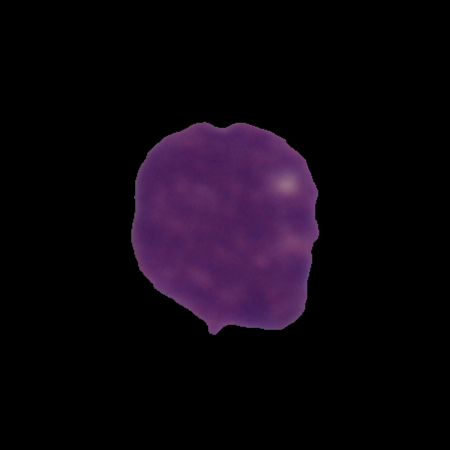
Label: cancer